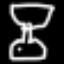
Label: hourglass